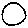
Label: circle